Aerial crown-view tile of a tropical tree (Barro Colorado Island, Panama), acquired 20240918:
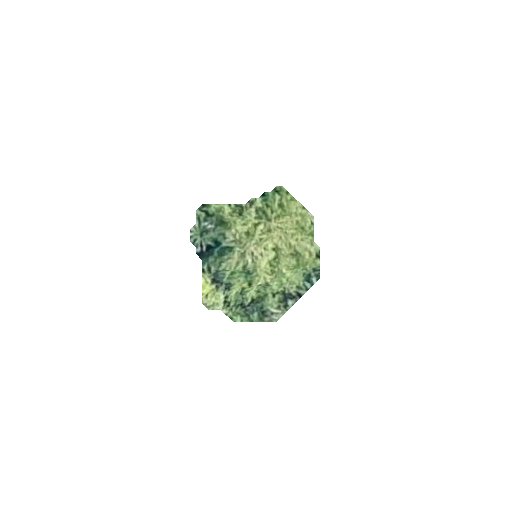
Species: Quararibea stenophylla
GBIF accepted scientific name: Quararibea stenophylla
Crown area: 20.393 m²